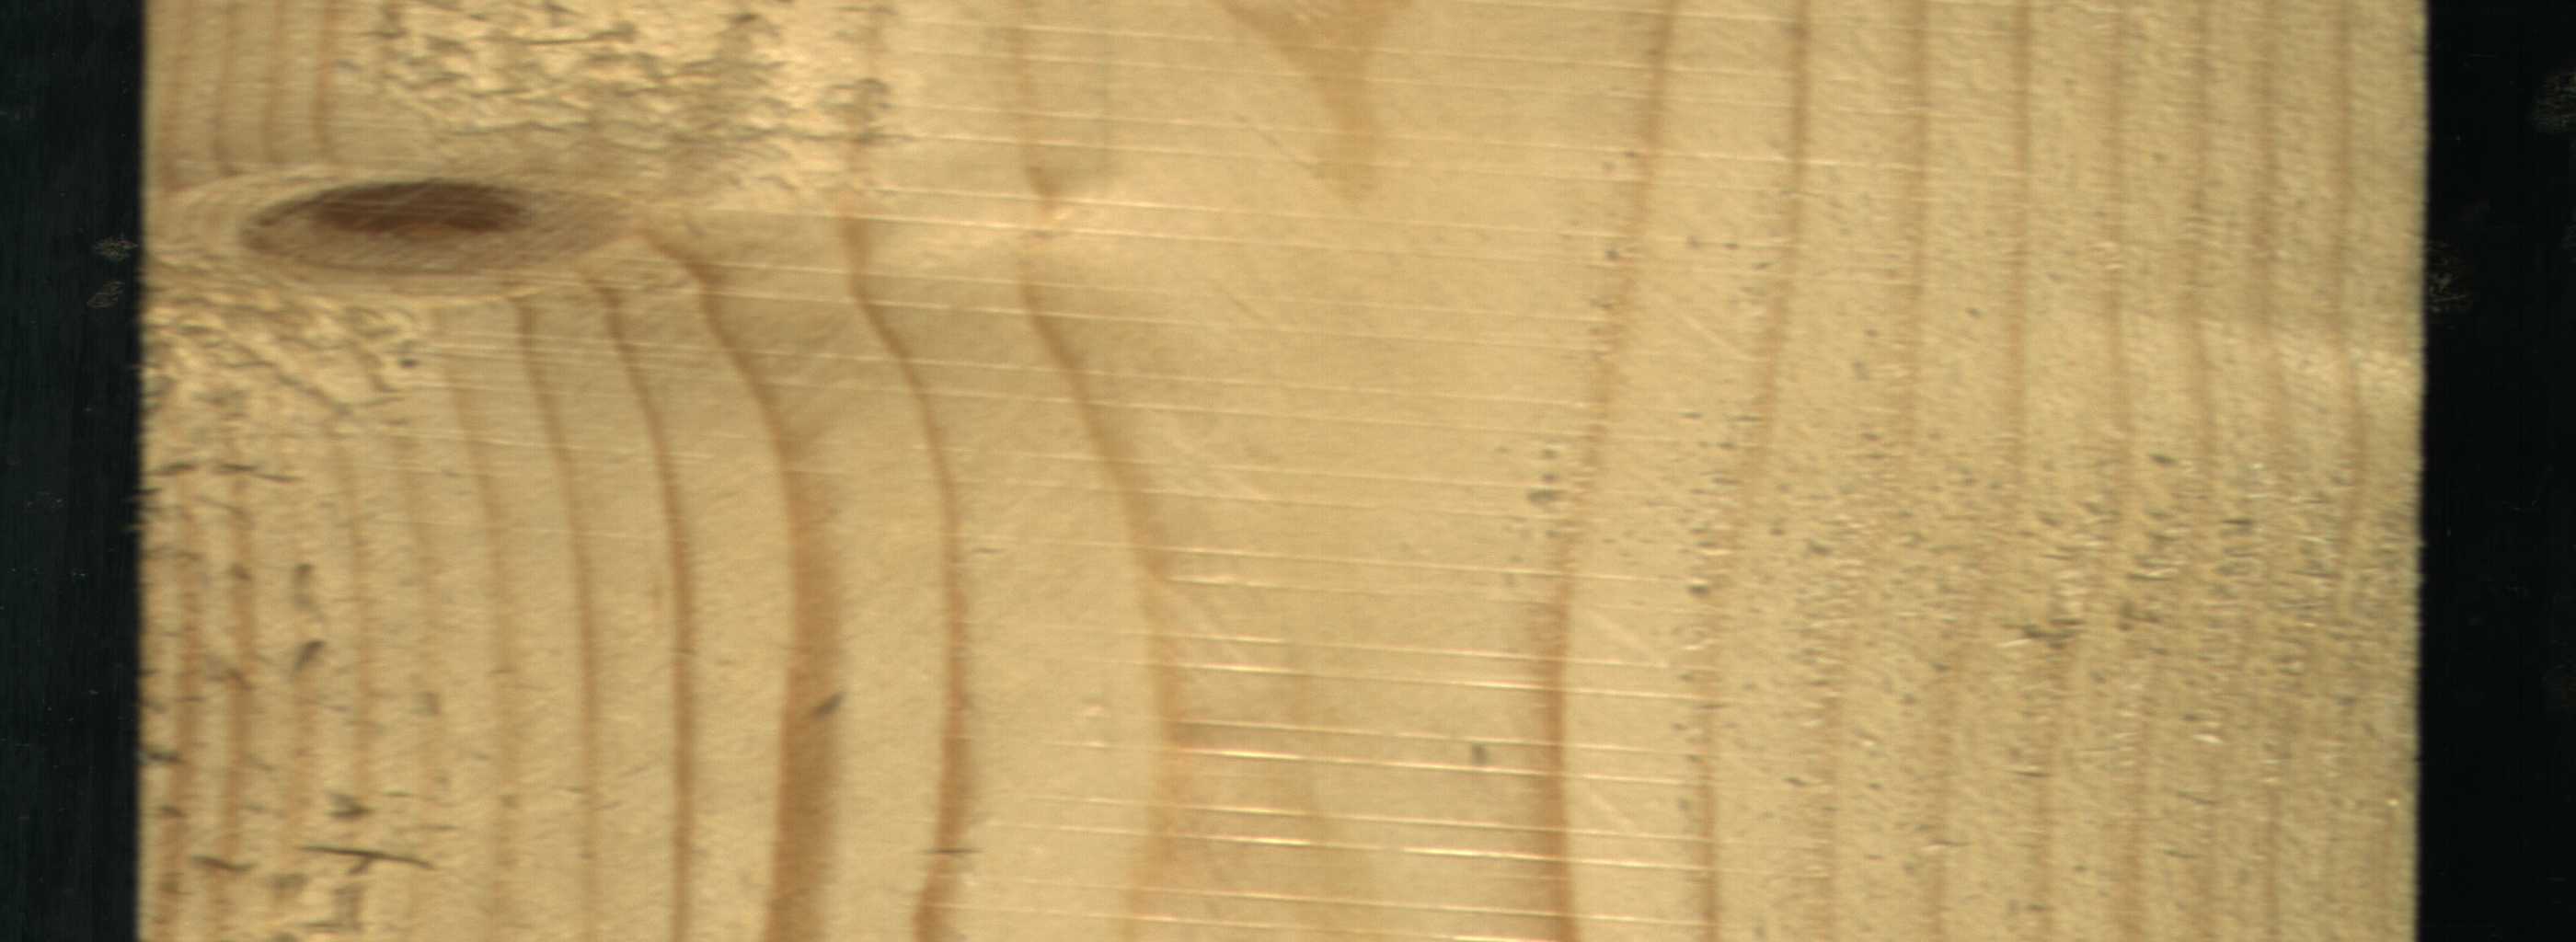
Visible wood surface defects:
Live_Knot